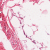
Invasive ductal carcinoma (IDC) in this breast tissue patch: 0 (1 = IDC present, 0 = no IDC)